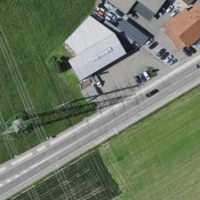
EUNIS habitat code: 52
Species observed at this site:
Campanula rapunculus